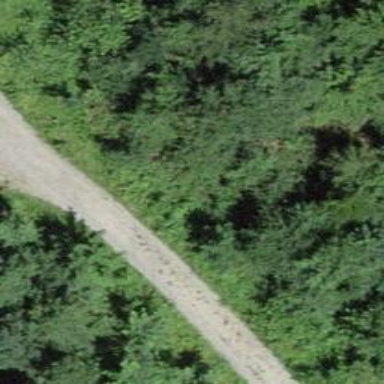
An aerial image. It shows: Compacted track with grade2 level.